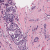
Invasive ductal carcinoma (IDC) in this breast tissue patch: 1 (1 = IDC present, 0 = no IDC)